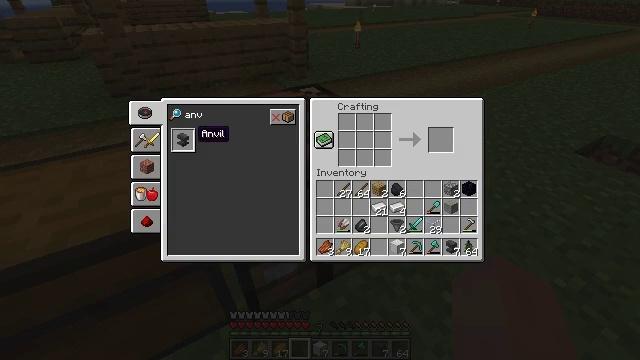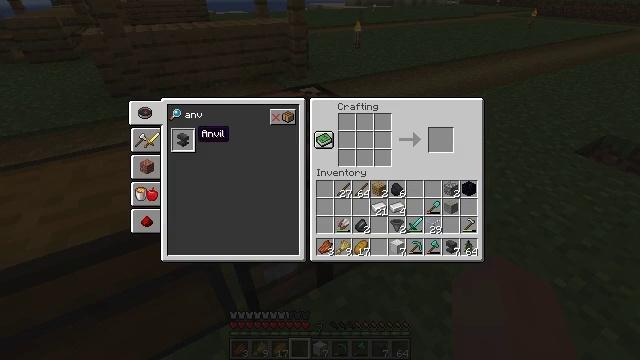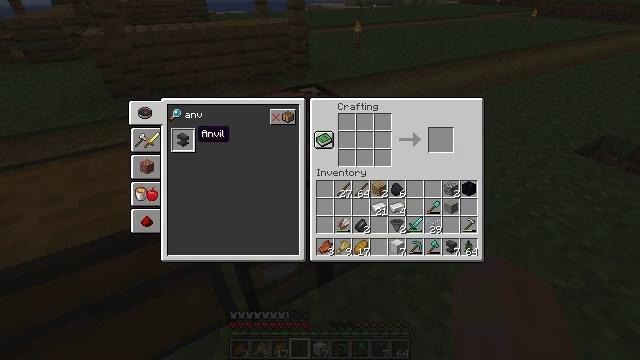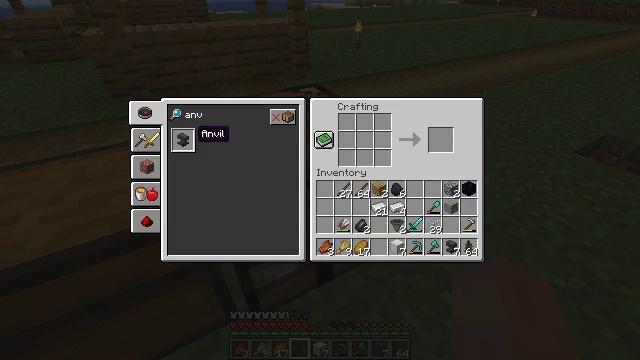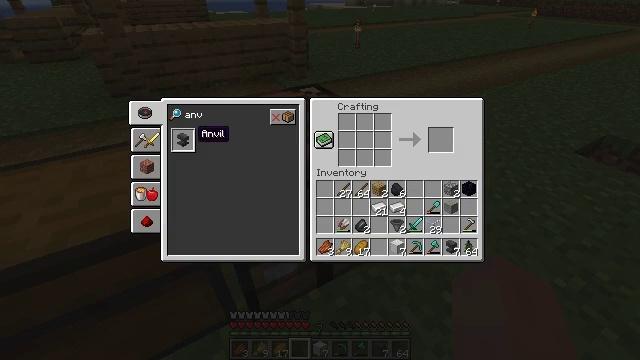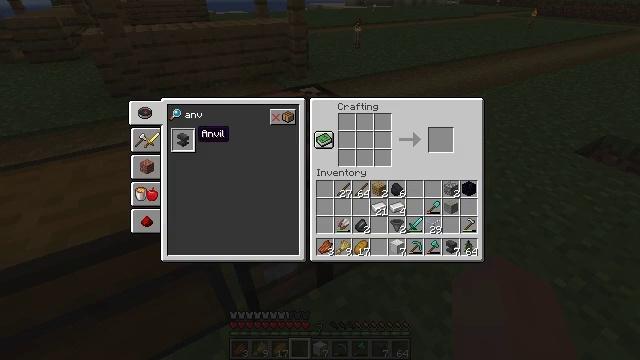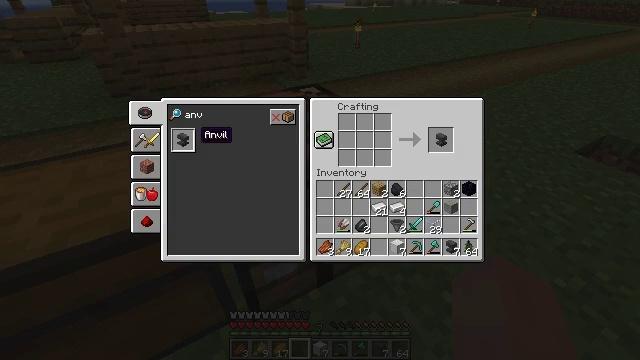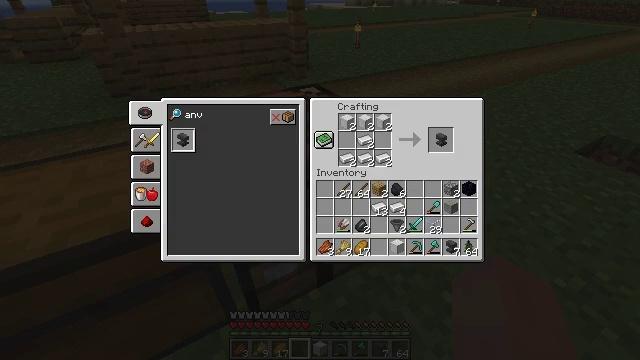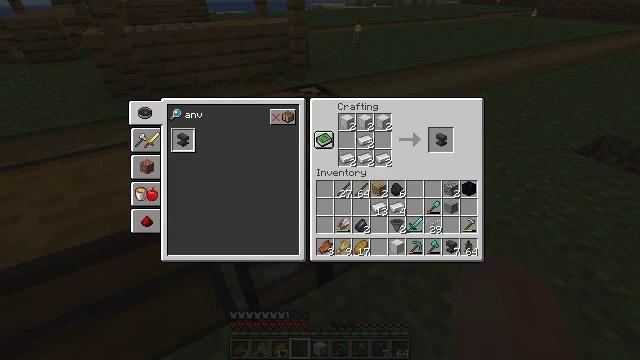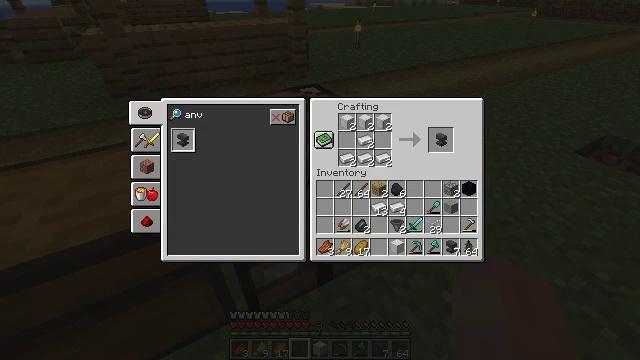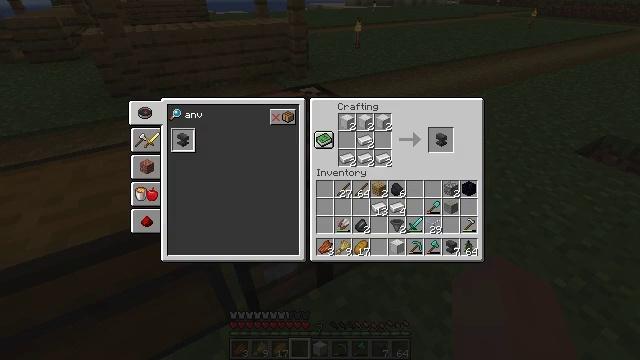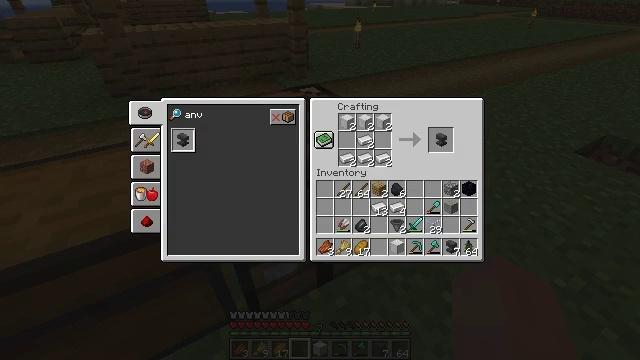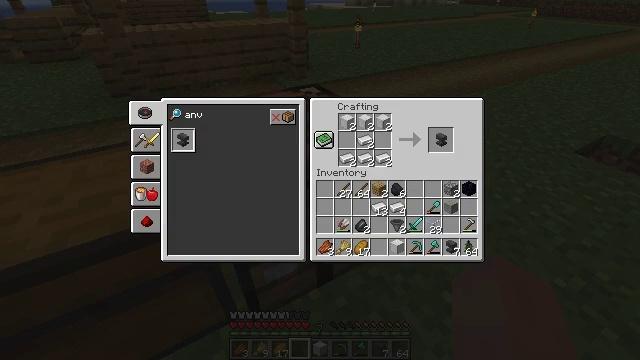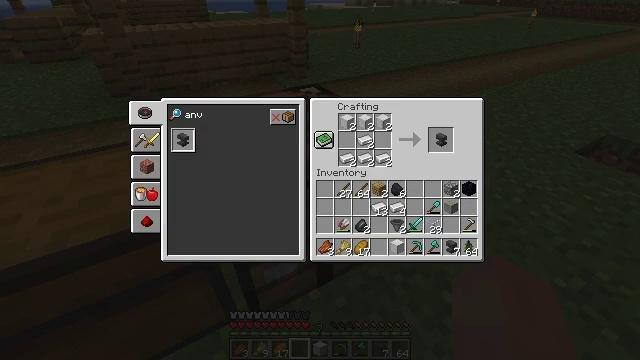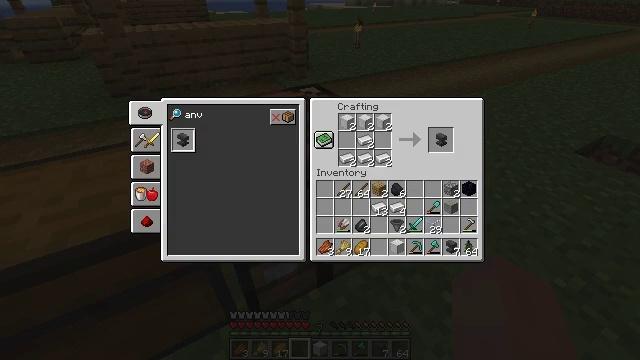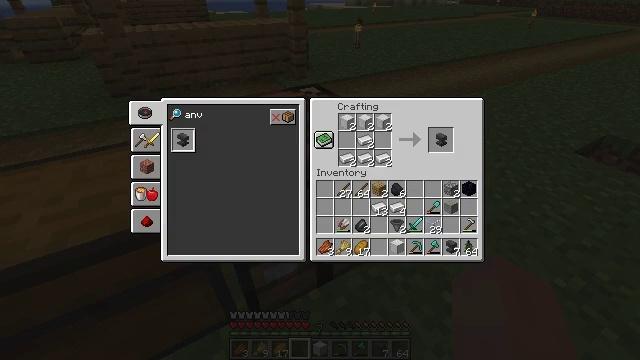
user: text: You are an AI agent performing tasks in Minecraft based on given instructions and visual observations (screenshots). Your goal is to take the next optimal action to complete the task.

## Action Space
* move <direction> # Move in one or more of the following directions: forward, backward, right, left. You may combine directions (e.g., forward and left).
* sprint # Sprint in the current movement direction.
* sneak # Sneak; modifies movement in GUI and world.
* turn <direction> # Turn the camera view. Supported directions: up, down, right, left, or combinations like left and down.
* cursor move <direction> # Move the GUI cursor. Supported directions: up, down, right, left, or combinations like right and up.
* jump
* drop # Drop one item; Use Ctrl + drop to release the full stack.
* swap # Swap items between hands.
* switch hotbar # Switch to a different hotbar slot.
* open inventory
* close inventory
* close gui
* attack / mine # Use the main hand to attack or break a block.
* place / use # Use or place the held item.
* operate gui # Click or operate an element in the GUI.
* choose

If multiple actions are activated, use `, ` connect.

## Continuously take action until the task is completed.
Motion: motion action
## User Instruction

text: Open the crafting table to craft an anvil.
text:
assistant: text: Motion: sneak, operate gui
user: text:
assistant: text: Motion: sneak, operate gui
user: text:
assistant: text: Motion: sneak, operate gui
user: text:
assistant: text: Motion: sneak
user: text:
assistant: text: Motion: sneak
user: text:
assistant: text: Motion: sneak
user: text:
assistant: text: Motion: sneak, cursor move right and down
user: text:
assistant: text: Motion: sneak, cursor move right and down
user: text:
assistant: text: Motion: sneak, cursor move right and down
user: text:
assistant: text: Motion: sneak, cursor move right
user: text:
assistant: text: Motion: sneak, cursor move right
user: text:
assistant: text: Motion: sneak, cursor move right and up
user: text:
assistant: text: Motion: sneak, cursor move right
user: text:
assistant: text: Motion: sneak, cursor move right
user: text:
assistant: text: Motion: sneak
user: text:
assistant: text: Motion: sneak
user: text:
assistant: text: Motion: sneak
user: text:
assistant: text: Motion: sneak
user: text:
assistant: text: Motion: sneak
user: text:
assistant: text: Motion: sneak
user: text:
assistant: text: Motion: sneak
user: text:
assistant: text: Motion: sneak, operate gui
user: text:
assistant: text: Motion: sneak, operate gui
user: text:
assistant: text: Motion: sneak
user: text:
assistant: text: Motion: sneak
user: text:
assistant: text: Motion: sneak
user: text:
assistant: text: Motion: sneak